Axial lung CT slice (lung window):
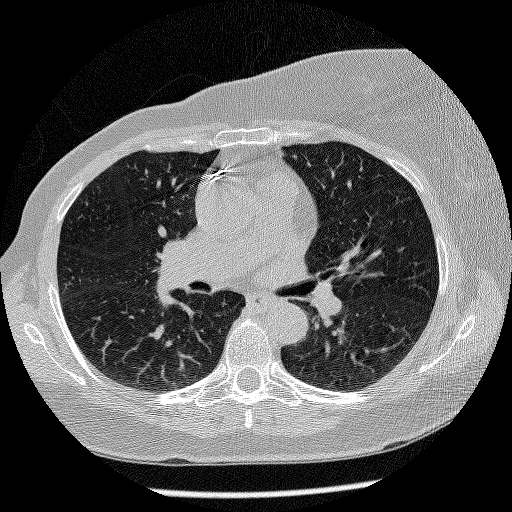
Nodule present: no